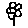
Label: flower